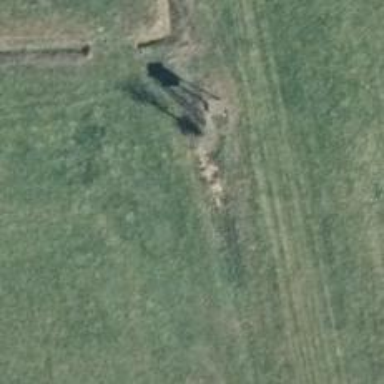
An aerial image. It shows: Shelter that serves as hunting stand.